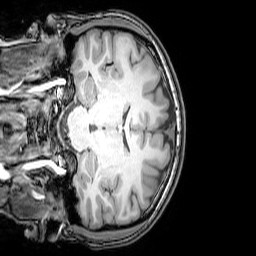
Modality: T1w
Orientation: coronal
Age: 25
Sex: female
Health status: healthy
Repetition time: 0.081 s
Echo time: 0.037 s